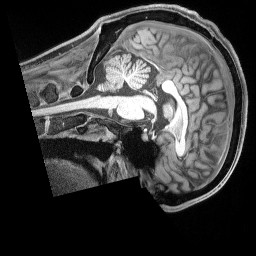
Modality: T1w
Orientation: sagittal
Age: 26
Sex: male
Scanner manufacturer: siemens
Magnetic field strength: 3 T
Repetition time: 2.17 s
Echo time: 0.00169 s